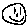
Label: smiley face